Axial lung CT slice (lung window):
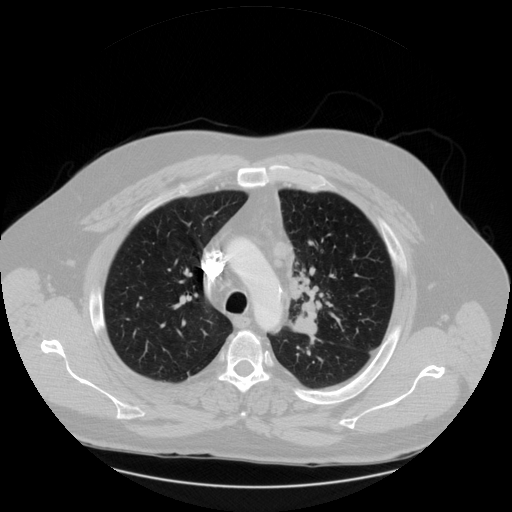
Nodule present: no